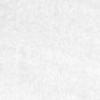
Label: no_change